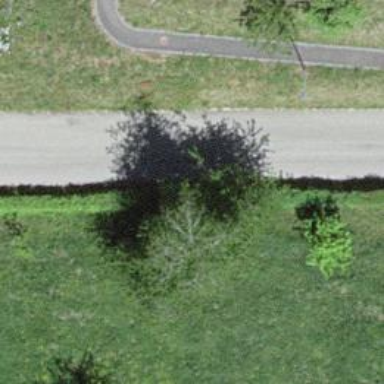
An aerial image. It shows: Deciduous tree with broadleaved leaves.